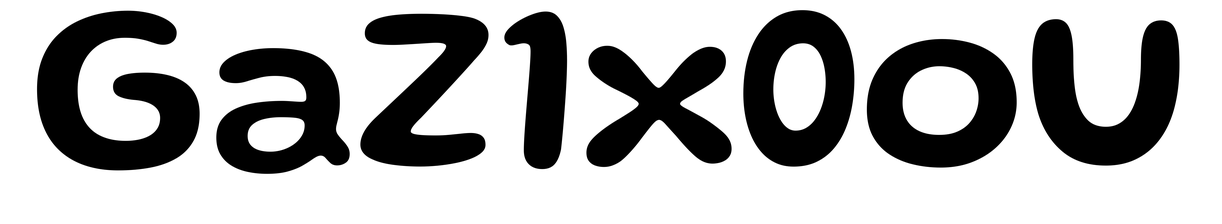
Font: Gluten_Medium